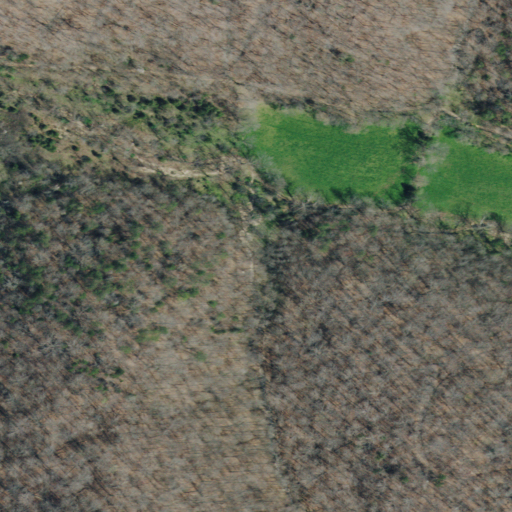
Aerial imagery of valley in Tennessee named McNew Hollow containing deciduous forest, mixed forest, open development, and pasture